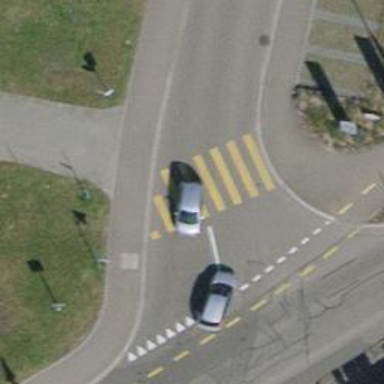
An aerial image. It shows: Asphalt footway with marked crossing.